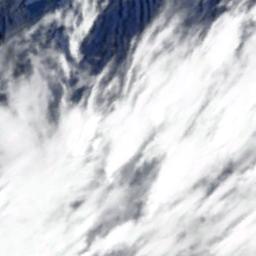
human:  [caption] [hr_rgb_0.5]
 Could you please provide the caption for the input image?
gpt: The white cloud is above blue sea .

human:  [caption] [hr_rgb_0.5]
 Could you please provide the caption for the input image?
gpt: The stratus clouds are located above the surface of the sea .

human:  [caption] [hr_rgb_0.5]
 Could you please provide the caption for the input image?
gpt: A plentiful cloud of white clouds floated over the farmland .

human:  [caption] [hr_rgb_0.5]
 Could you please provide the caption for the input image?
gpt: Thick white clouds cover the blue sea .

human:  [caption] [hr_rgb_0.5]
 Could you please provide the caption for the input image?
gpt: There are thick white clouds over a blue sea .